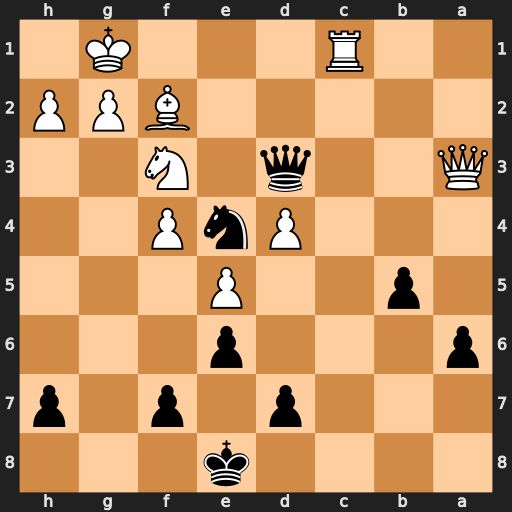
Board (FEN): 4k3/3p1p1p/p3p3/1p2P3/3PnP2/Q2q1N2/5BPP/2R3K1
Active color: b
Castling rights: -
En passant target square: -
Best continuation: Qxa3 Rc8+ Ke7 Bh4+ f6